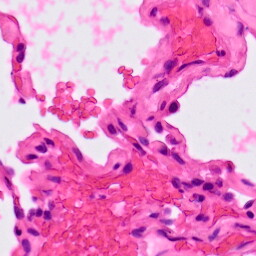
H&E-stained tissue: Lung